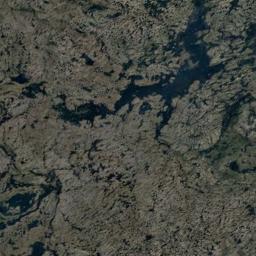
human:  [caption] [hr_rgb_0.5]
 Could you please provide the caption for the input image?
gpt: The blue lake in a wetland is covered by large swaths of dense vegetation .

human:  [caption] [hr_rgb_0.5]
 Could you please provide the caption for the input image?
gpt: The wetland consists of bare land and water .

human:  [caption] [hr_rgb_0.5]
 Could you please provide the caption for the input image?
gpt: Many waters of different sizes are surrounded by wetlands .

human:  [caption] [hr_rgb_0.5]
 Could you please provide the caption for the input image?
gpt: There are two small lakes in this wetland  , and the rest area is covered by vegetation .

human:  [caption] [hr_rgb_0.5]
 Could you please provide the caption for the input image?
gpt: There are some water areas on the wetland .